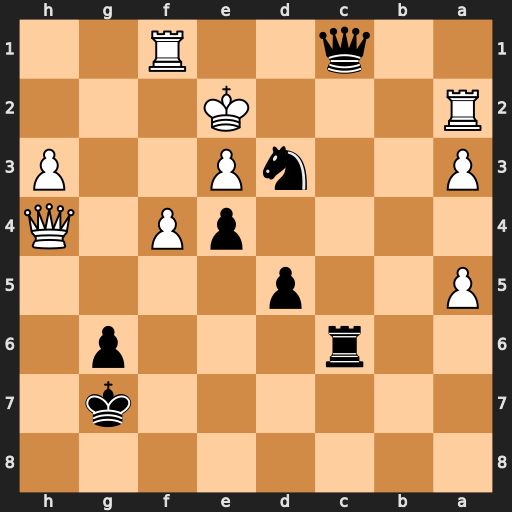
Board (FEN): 8/6k1/2r3p1/P2p4/4pP1Q/P2nP2P/R3K3/2q2R2
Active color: b
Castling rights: -
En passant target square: -
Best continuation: Rc2+ Rxc2 Qxc2#